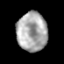
Tissue: prostate
Cell type: T cells
Senescence score: 0.3446
Nuclear area (px): 1167
Mean DAPI intensity: 168.82